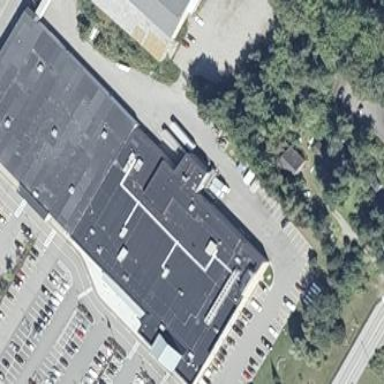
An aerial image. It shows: Commercial building.